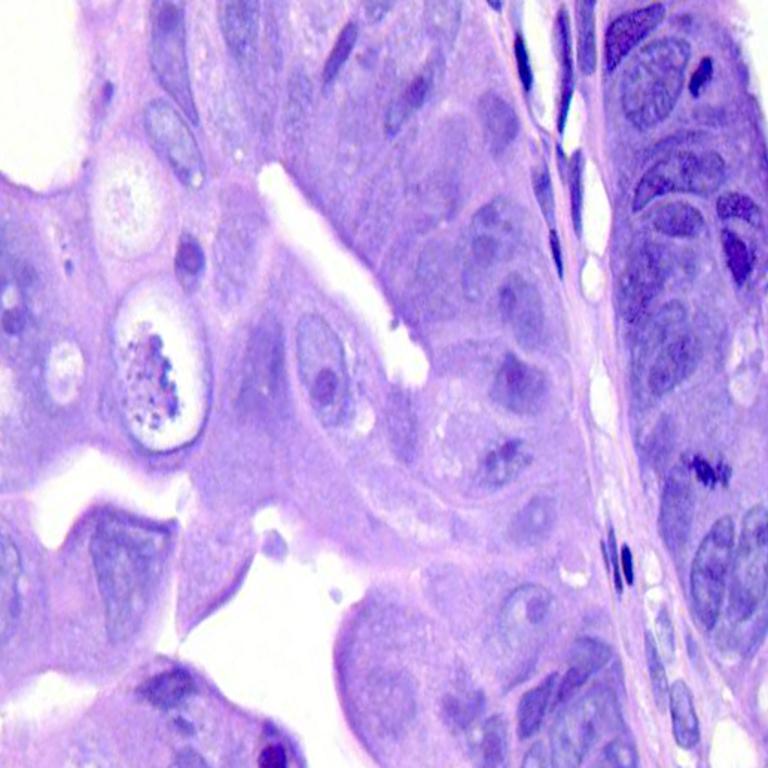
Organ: colon
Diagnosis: adenocarcinomas